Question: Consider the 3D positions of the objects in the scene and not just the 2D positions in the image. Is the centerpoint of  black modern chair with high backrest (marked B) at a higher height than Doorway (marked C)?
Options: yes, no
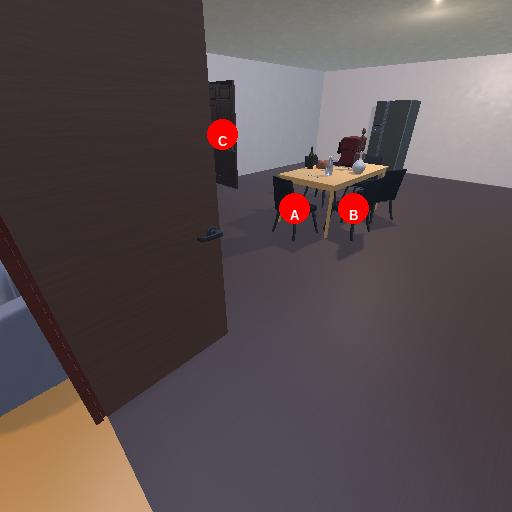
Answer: yes